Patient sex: M
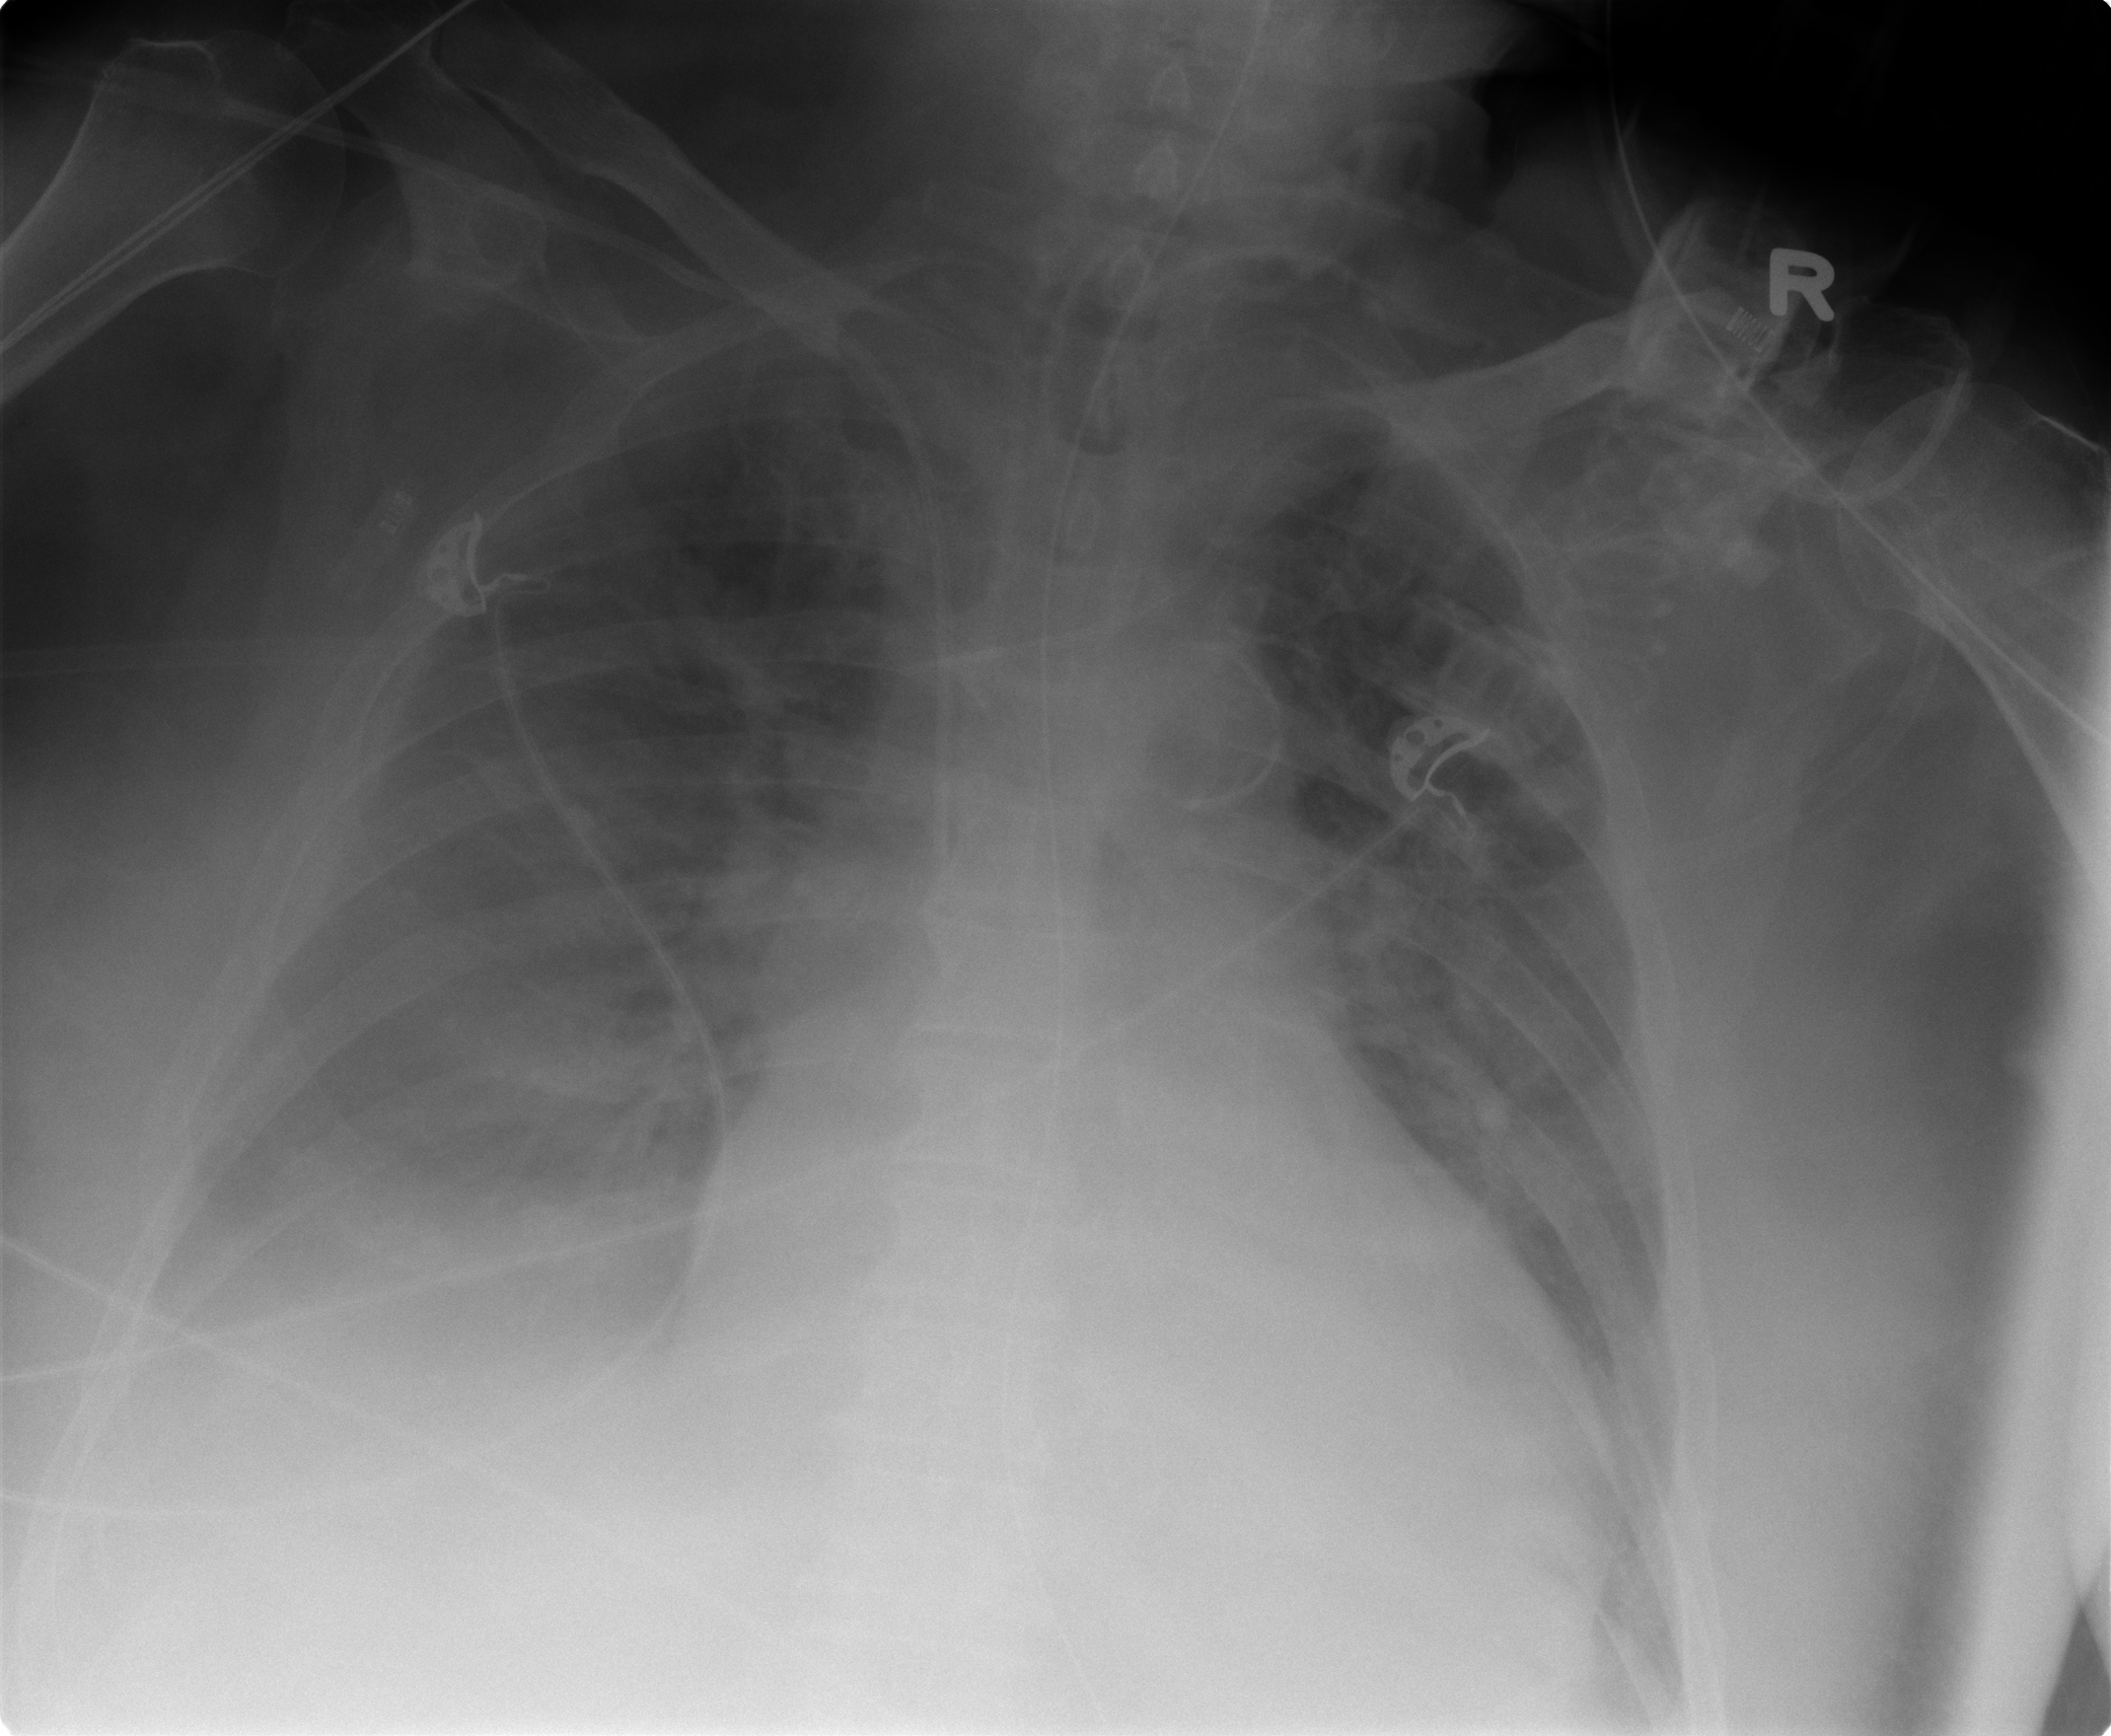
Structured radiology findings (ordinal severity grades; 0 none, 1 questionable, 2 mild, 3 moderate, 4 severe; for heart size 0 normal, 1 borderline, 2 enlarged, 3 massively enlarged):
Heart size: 2
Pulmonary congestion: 2
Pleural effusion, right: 3
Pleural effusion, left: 2
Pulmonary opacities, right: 2
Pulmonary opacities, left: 2
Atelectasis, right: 2
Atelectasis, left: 2